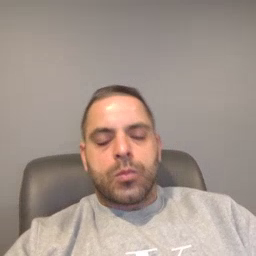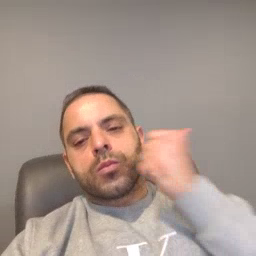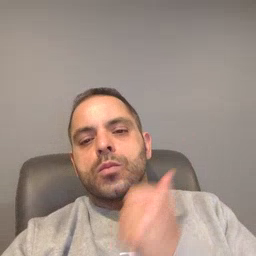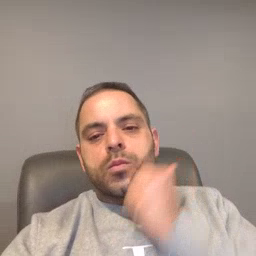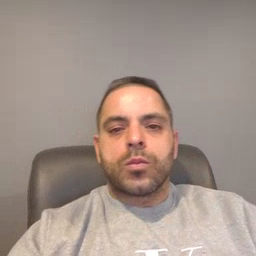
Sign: every